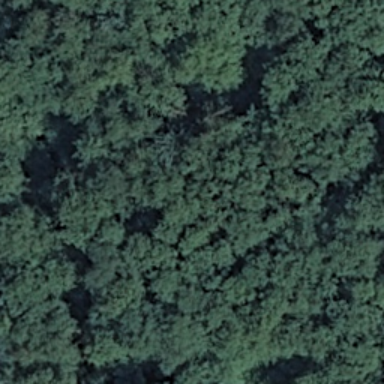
This is a dense forest with lots of dark green trees .